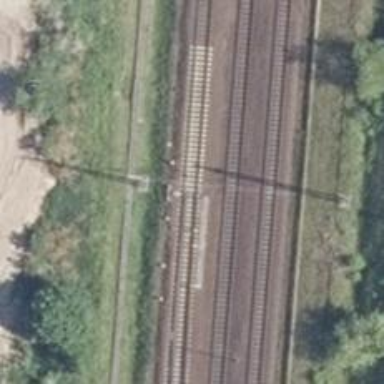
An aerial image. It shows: Railway switch with the turnout side on the right.